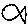
Label: fish